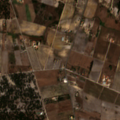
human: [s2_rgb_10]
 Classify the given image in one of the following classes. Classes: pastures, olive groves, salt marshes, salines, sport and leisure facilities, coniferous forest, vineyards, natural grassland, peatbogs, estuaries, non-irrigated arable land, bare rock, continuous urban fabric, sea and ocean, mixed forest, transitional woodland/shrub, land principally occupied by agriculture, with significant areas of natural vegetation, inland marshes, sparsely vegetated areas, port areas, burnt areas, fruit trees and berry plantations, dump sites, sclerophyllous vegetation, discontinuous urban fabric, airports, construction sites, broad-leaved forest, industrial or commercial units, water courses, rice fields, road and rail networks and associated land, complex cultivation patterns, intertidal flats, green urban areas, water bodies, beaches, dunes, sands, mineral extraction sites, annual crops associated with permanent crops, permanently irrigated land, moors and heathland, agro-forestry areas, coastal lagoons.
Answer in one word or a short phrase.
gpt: complex cultivation patterns, land principally occupied by agriculture, with significant areas of natural vegetation, broad-leaved forest